Question: I converted this <URL> in many online converters but the result always has some weird space at the bottom. It's like a 'line-height' and 'valign' glitch.
Here is an example how the links looks

Also <URL>.
Do you have any idea why this happens and how to fix it?
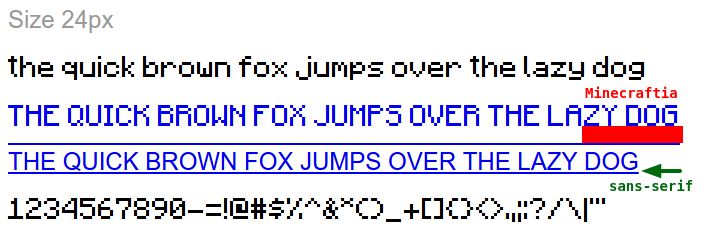
Answer: <URL> has the same bottom space. So there is nothing wrong with the webfont convers. This is just the way the Minecraftia font was designed. The only solution is to find a font editor and to remove the bottom space from every character.